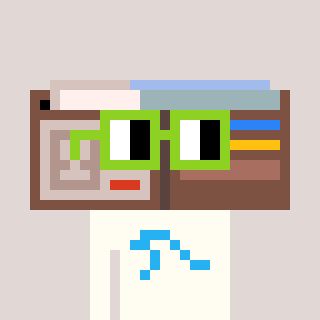
a pixel art character with square light green glasses, a wallet-shaped head and a grayscale-colored body on a warm background